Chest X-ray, PA view. Patient: 75 years old, sex F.
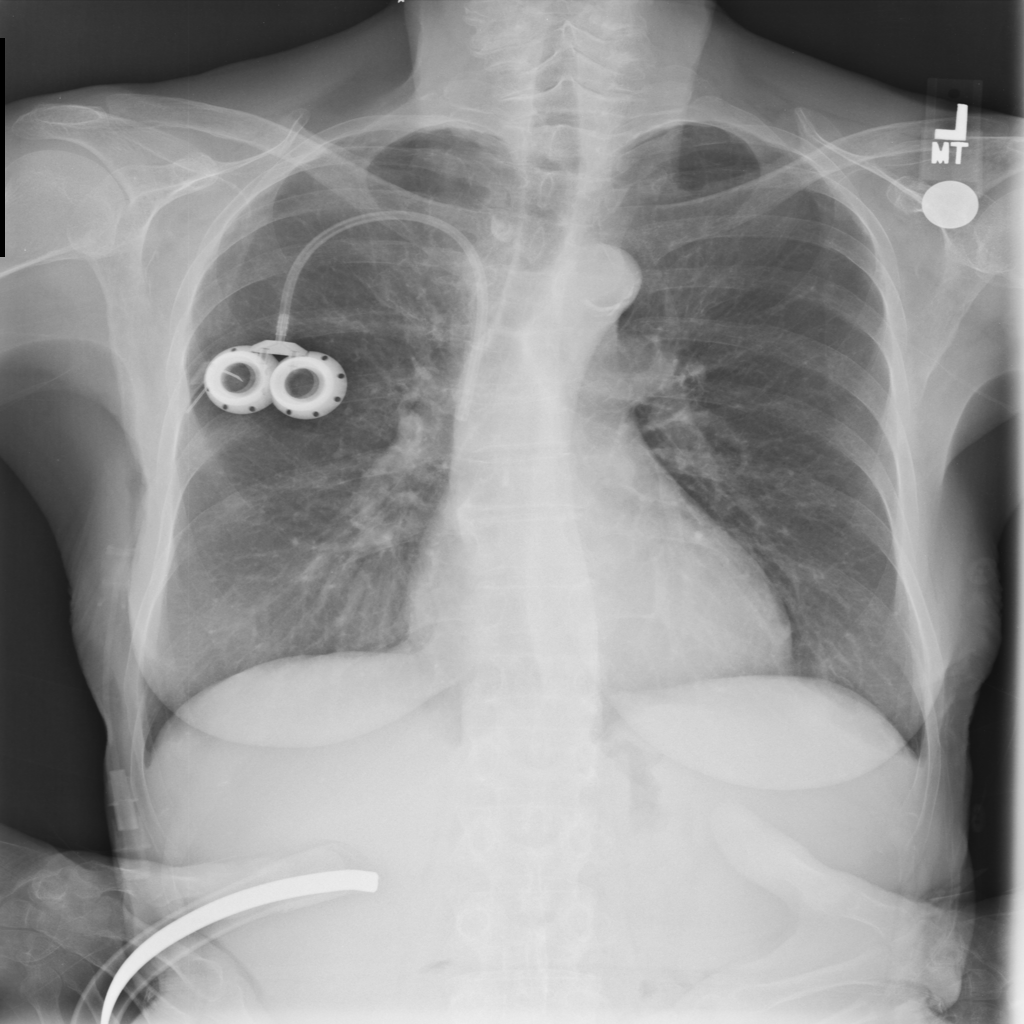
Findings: No Finding